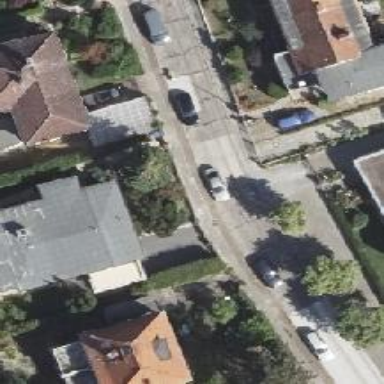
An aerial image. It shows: Residential road with concrete surface.